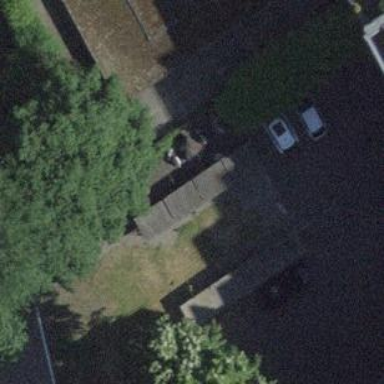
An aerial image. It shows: Gray roof serving as bicycle parking area with wall loops.